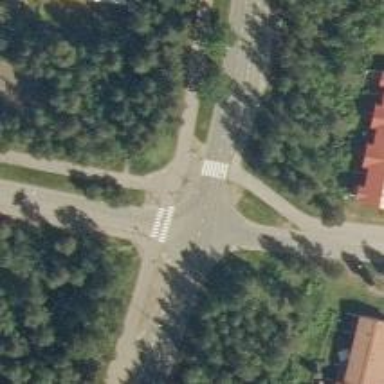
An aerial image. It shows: Uncontrolled road crossing.